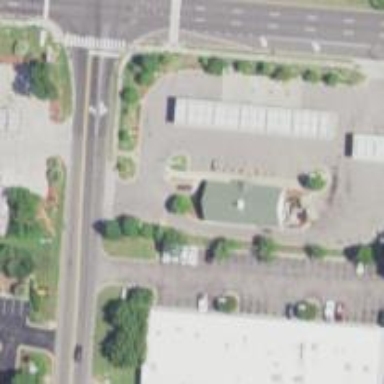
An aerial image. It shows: Supermarket.